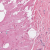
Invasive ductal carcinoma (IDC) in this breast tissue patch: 0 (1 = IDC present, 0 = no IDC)